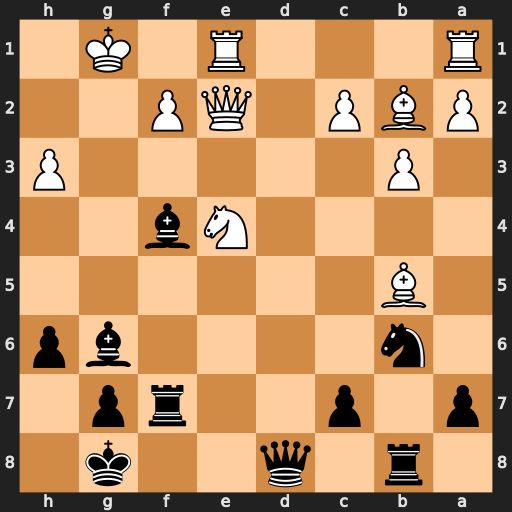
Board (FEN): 1r1q2k1/p1p2rp1/1n4bp/1B6/4Nb2/1P5P/PBP1QP2/R3R1K1
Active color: b
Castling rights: -
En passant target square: -
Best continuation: Bxe4 Qxe4 Qg5+ Qg2 Qxb5